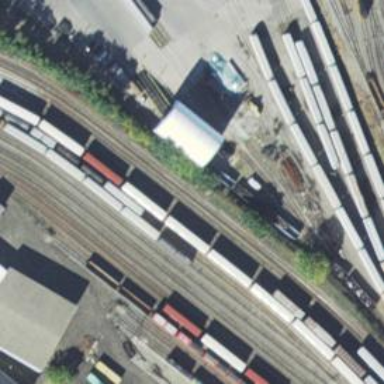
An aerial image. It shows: Railway yard in service.